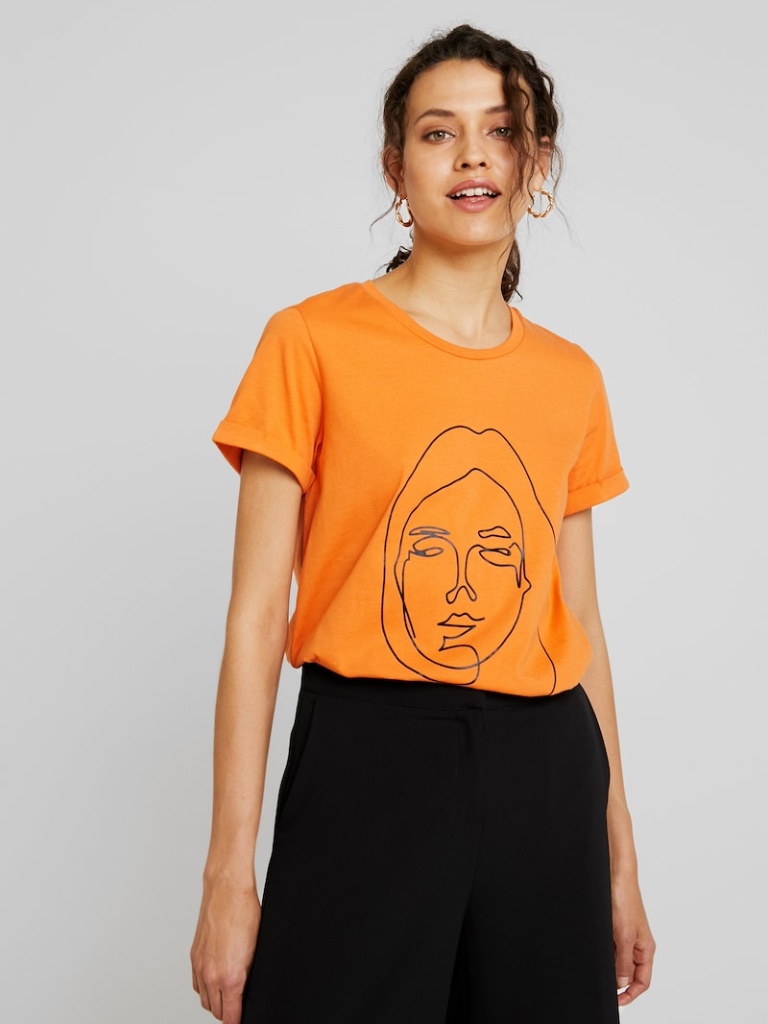
cotton relaxed short sleeve hip length Untucked crew t-shirt